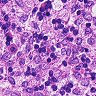
Metastatic tissue present: no